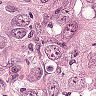
Metastatic tissue present: yes